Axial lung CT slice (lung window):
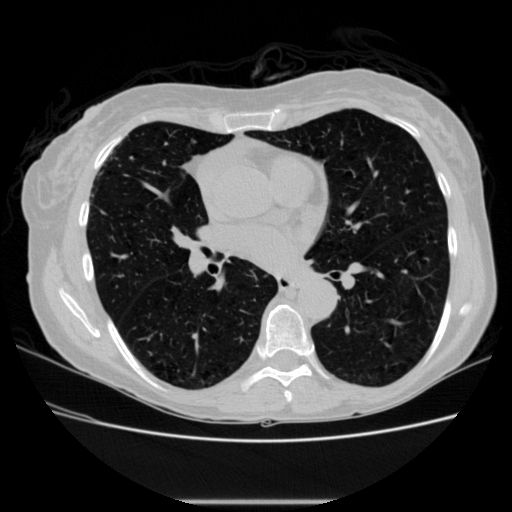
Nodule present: no